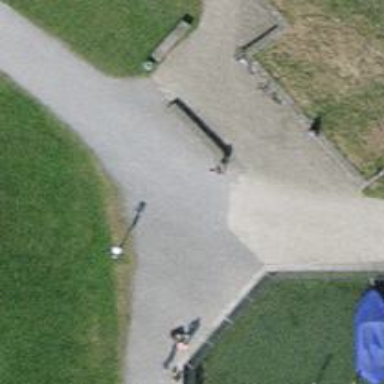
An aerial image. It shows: Bench.